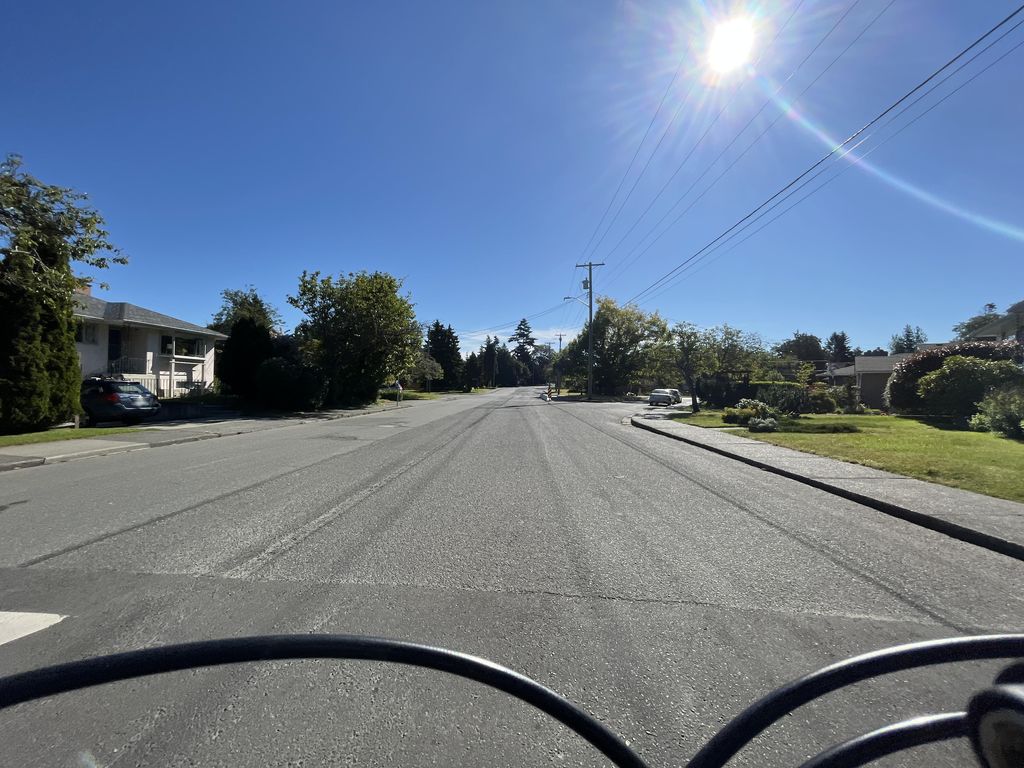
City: victoria